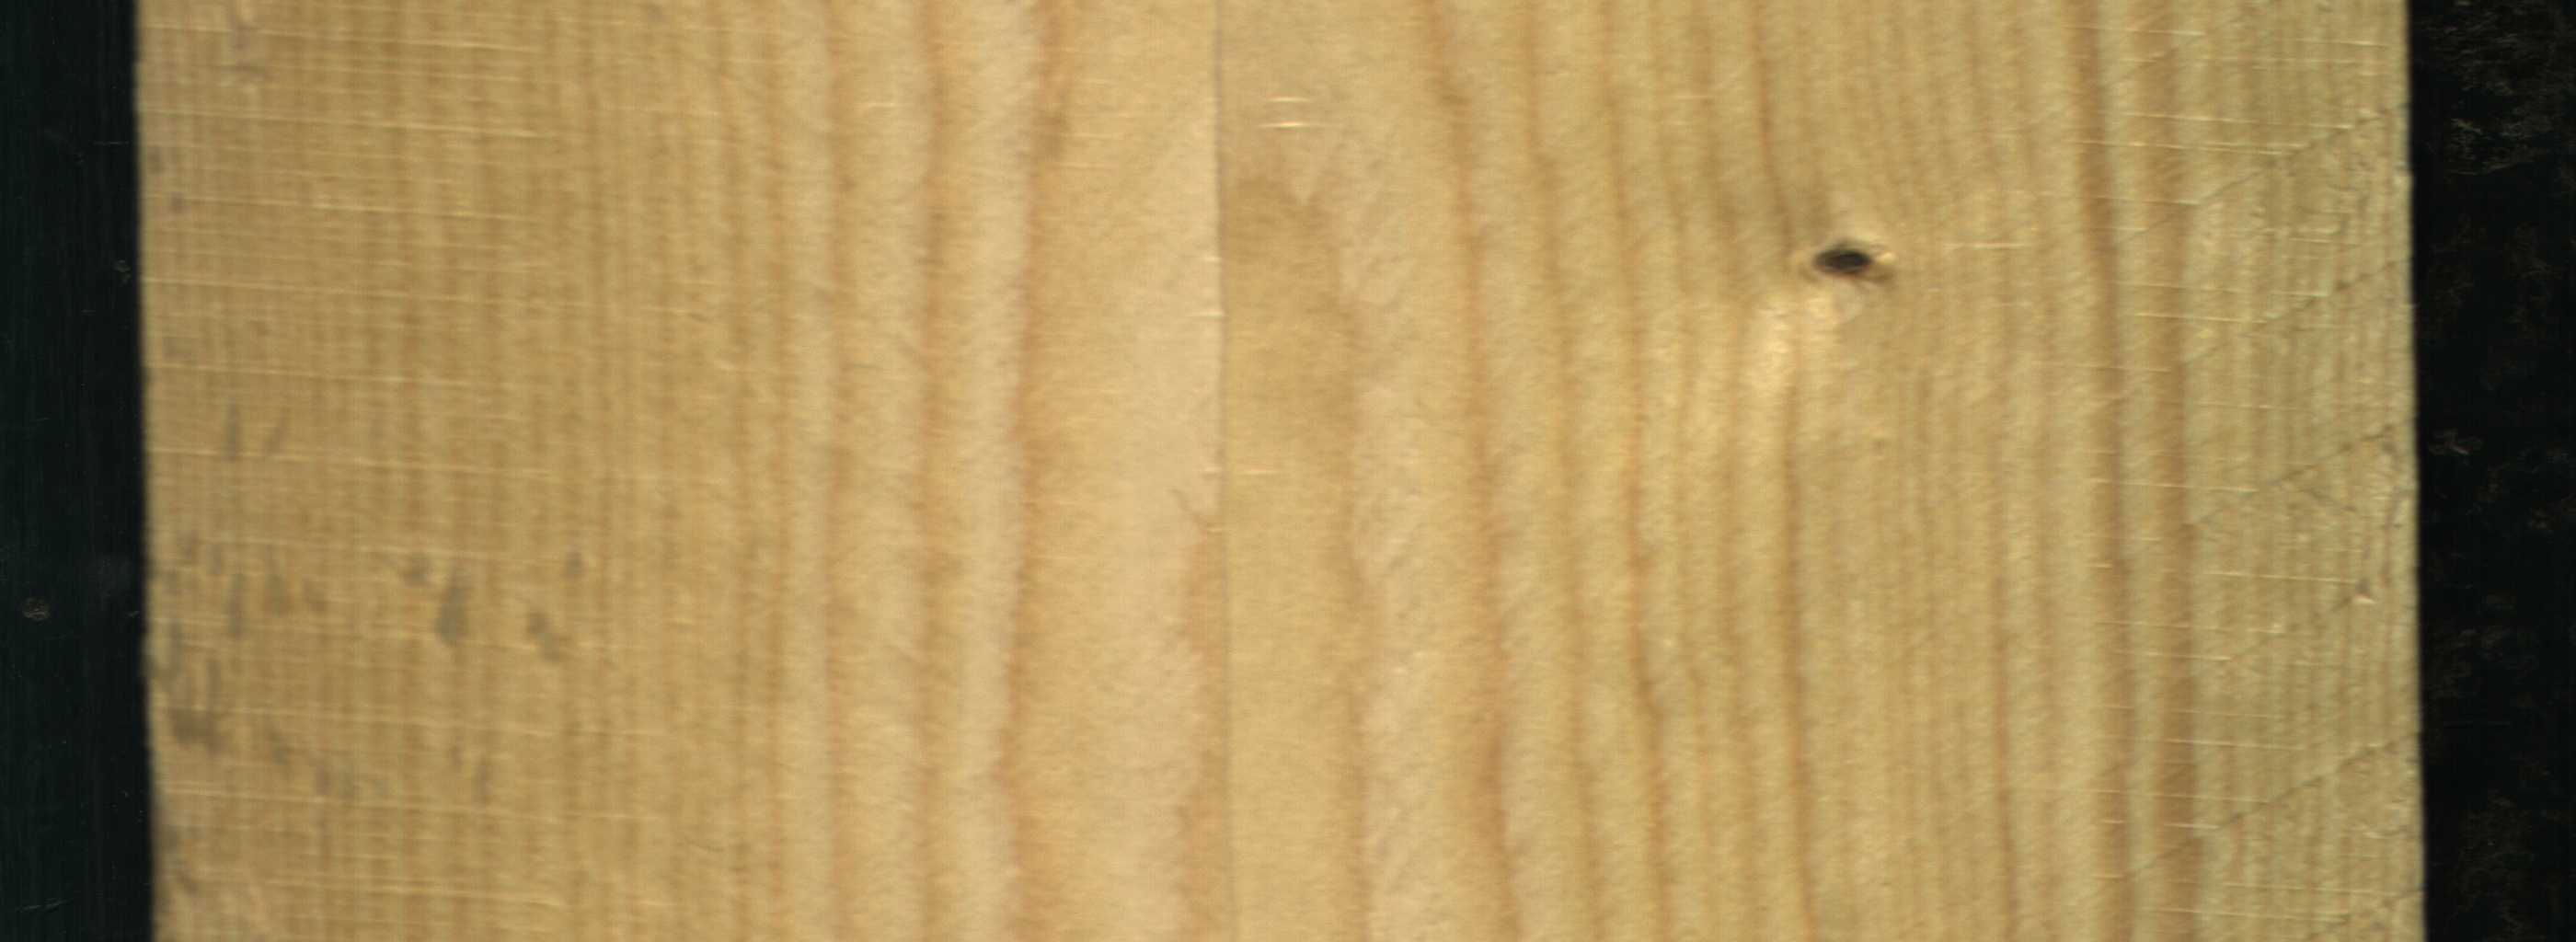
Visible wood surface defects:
Dead_Knot